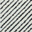
Piece: xx